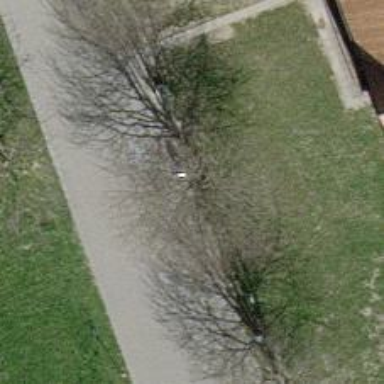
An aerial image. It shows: Bench for seating.